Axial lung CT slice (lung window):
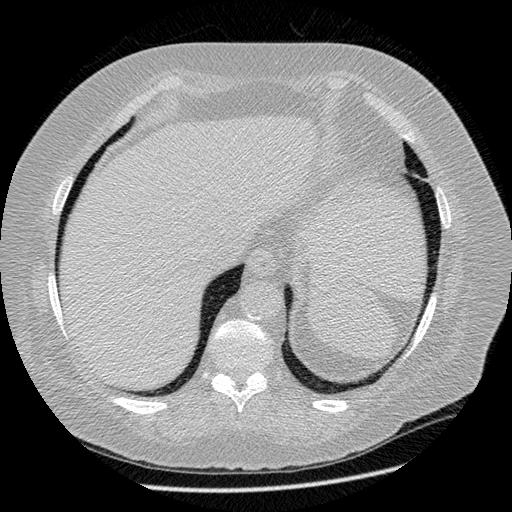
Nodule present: no